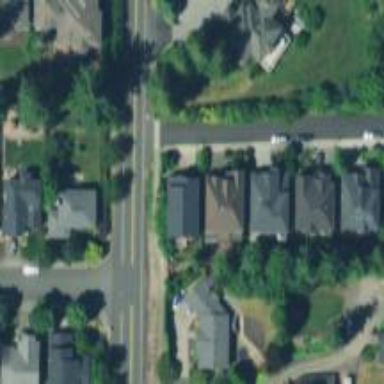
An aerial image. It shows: Service road with sidewalk on the left.